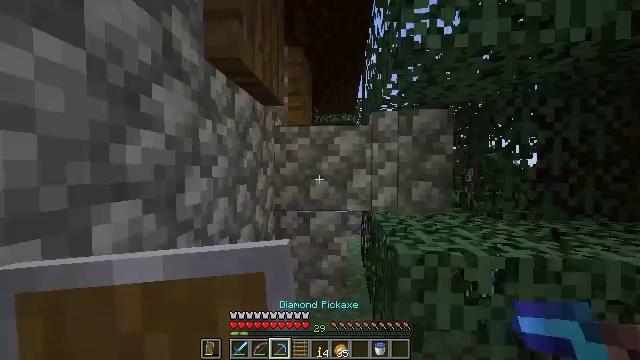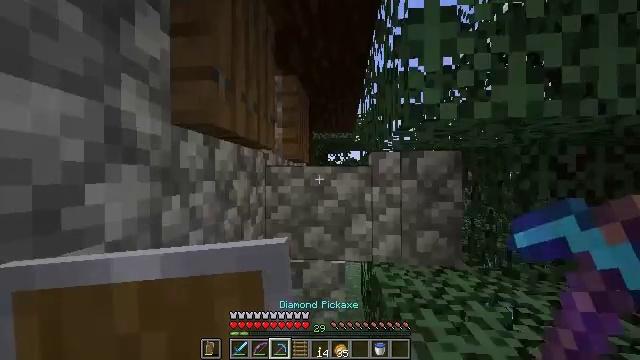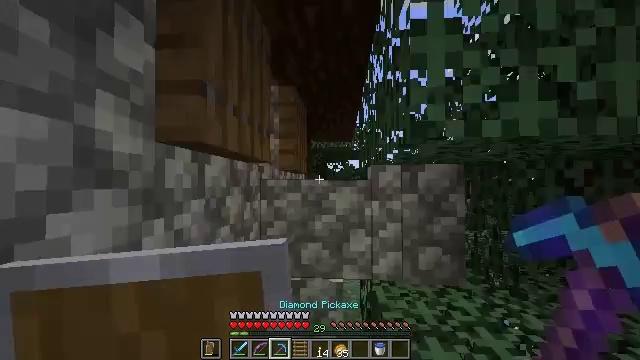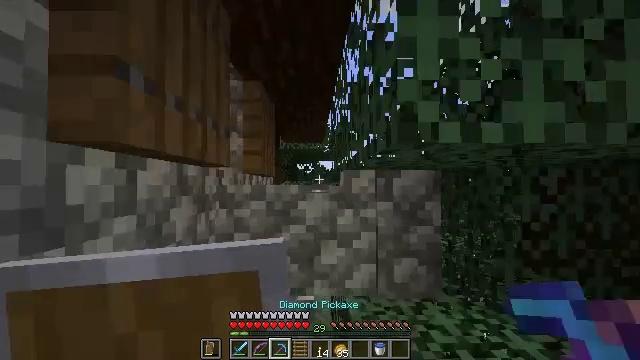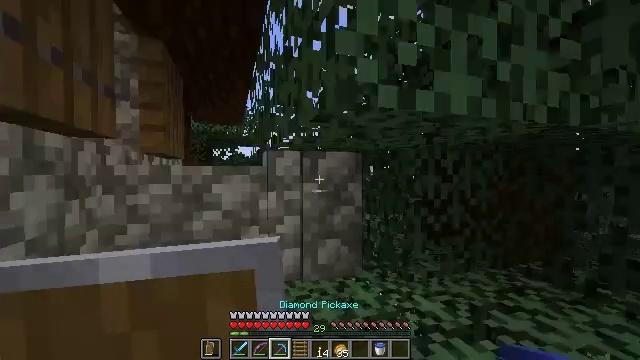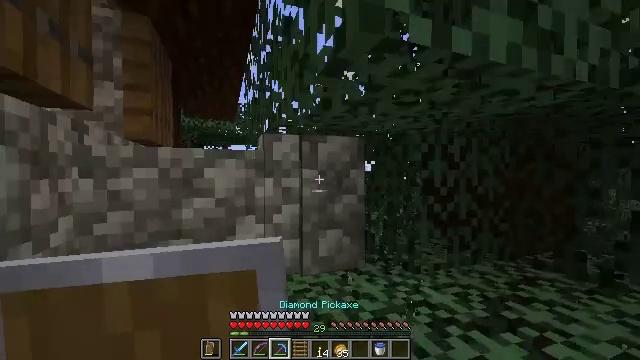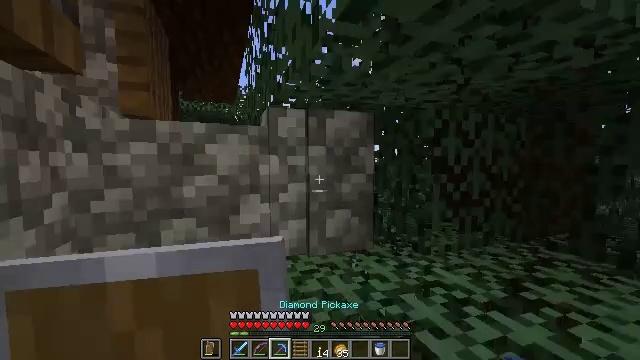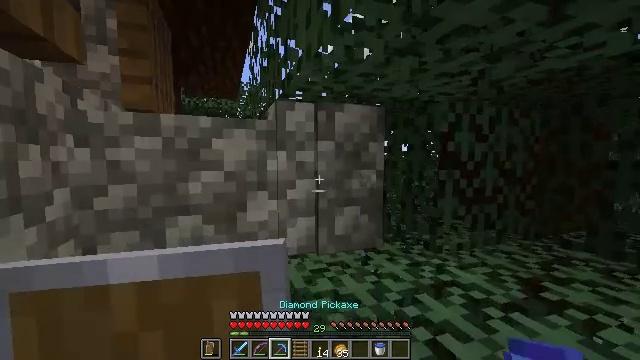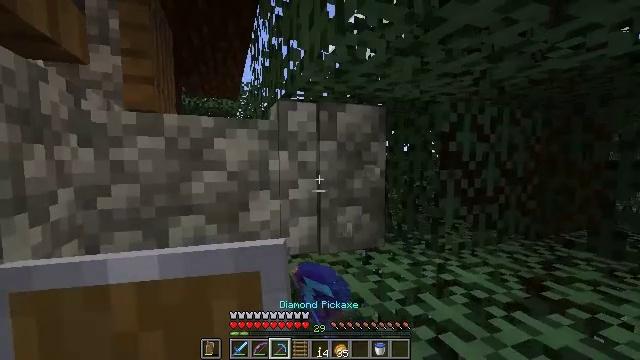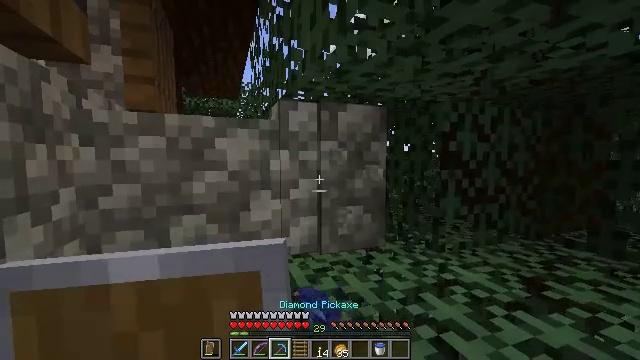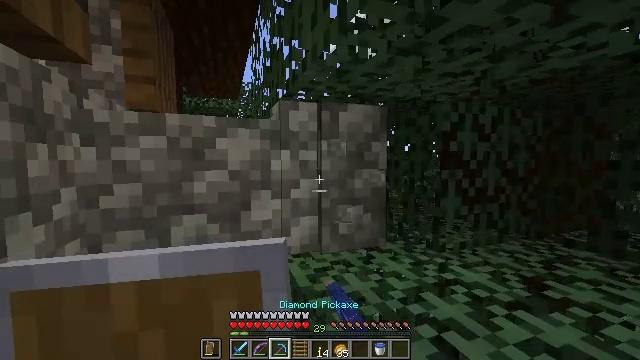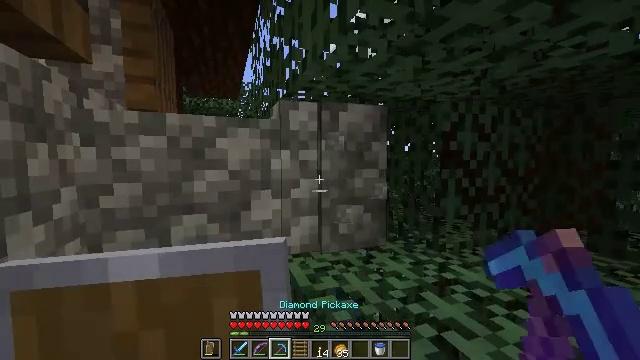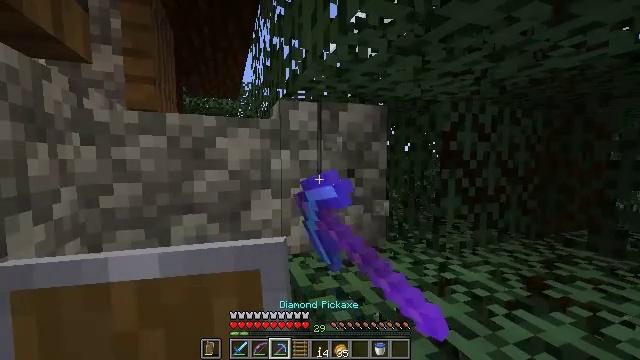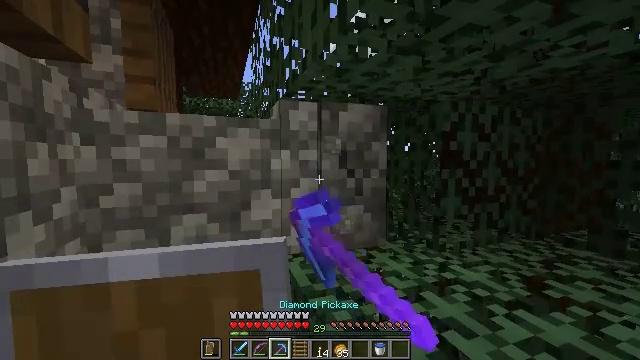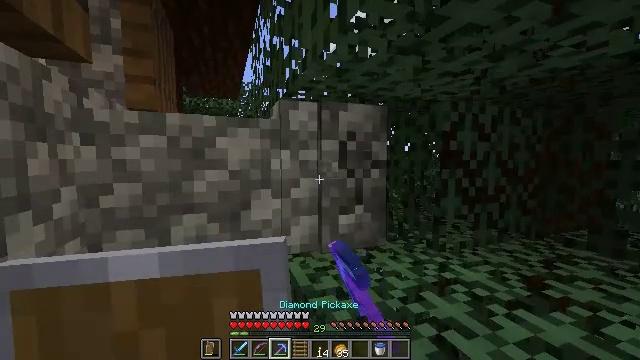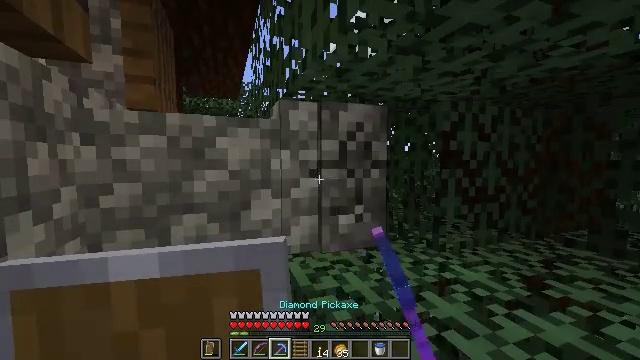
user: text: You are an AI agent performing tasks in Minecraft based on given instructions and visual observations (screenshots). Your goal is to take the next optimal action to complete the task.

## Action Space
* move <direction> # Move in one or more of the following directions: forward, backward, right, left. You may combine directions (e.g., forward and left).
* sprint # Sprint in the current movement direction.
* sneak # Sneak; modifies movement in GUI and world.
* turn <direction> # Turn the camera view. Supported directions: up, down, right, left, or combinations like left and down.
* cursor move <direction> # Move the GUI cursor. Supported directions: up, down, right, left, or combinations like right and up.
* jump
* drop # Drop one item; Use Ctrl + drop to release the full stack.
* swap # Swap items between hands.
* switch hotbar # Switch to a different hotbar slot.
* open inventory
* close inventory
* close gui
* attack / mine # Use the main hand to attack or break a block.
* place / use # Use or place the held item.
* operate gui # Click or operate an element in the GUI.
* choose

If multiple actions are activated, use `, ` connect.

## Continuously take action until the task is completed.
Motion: motion action
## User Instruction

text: Break down the cobblestone wall to collect it.
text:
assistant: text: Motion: move forward, turn up, jump
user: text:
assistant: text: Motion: move forward, turn up
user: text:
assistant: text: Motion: move forward, turn right
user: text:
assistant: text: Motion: move forward and move left, turn right and down
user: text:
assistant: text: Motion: move forward and move left, turn right
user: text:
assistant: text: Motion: move forward and move left, turn down
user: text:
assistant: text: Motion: attack / mine
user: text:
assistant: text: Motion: attack / mine
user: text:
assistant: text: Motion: attack / mine
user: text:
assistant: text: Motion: attack / mine
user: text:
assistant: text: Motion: attack / mine
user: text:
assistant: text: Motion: attack / mine
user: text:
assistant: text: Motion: attack / mine
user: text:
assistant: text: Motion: attack / mine
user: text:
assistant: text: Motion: attack / mine
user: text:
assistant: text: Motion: attack / mine
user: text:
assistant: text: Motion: attack / mine
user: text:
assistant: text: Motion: attack / mine
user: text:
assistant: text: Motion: attack / mine
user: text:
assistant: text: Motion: attack / mine
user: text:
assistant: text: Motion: attack / mine
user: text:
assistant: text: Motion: attack / mine
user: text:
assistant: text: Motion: attack / mine
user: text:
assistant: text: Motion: move left, turn left and down, attack / mine
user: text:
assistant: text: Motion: move left, attack / mine
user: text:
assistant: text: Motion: attack / mine
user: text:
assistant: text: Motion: attack / mine
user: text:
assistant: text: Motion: attack / mine
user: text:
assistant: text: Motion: attack / mine
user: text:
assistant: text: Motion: attack / mine